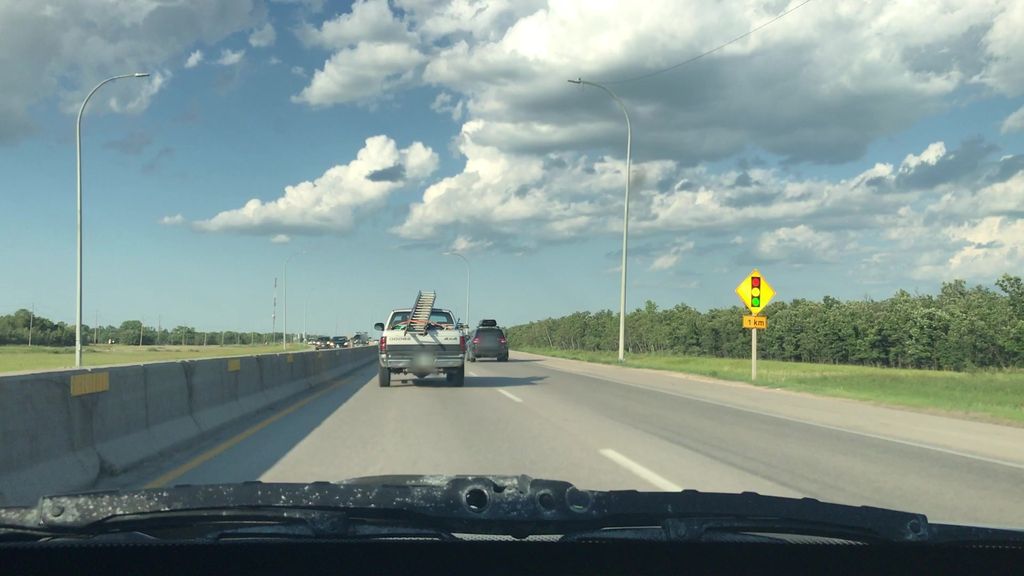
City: winnipeg